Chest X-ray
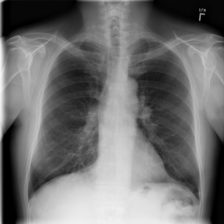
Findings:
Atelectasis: negative
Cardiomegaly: negative
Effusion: negative
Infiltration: negative
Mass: negative
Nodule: negative
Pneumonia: negative
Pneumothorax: negative
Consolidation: negative
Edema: negative
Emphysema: negative
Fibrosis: negative
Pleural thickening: negative
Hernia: negative